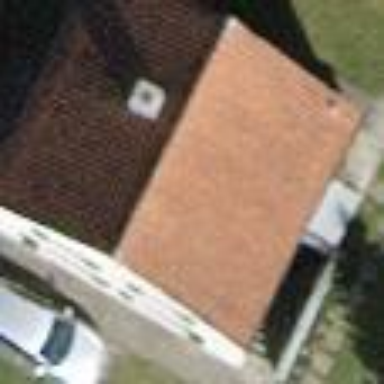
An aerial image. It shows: Building with tile roof.